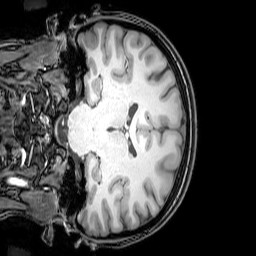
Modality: T1w
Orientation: coronal
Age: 25
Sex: female
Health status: healthy
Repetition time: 0.081 s
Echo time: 0.037 s